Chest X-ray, PA view. Patient: 73 years old, sex M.
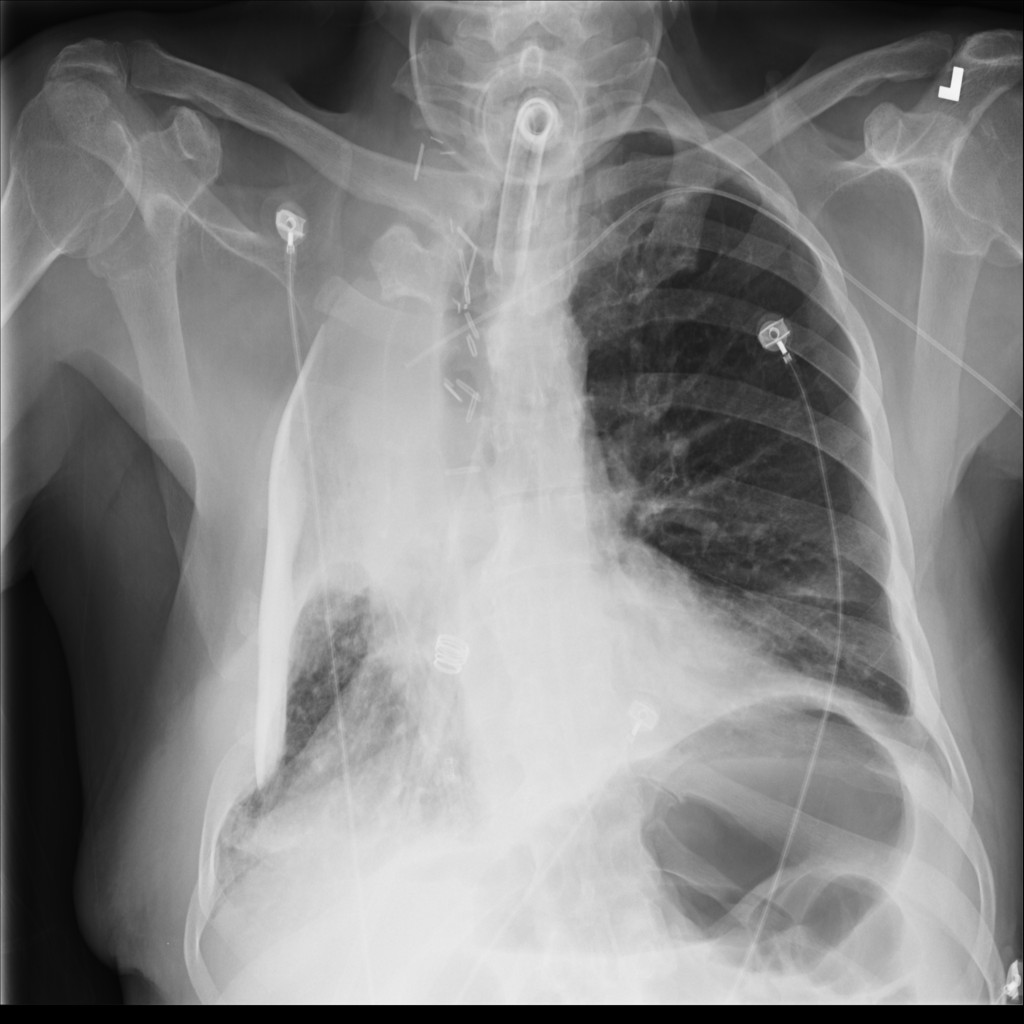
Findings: Pneumonia